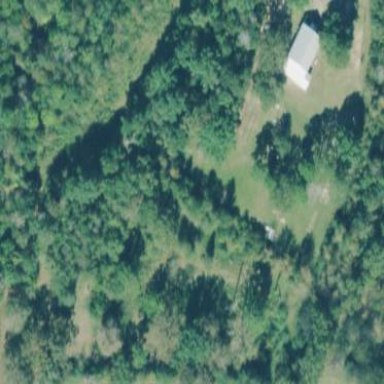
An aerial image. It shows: Graveyard.